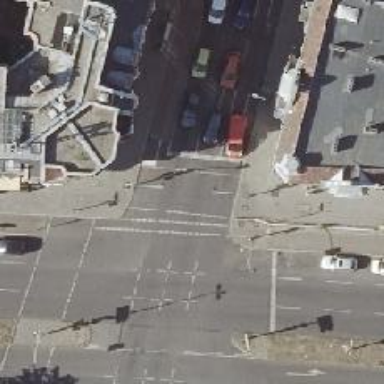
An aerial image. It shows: Crossing with traffic signals.